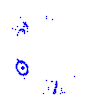
Particle: proton